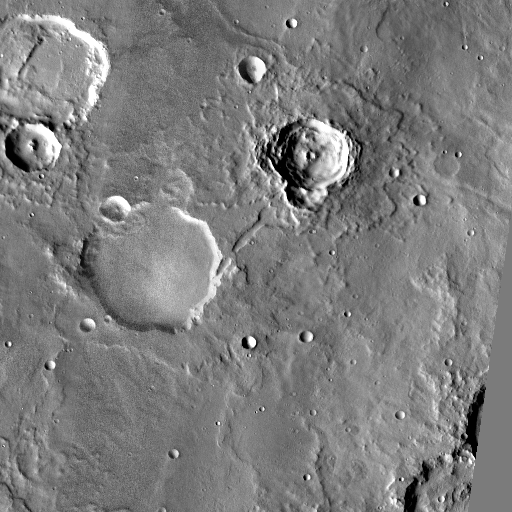
Crater classes present: Background, Other, Layered, Buried, Secondary